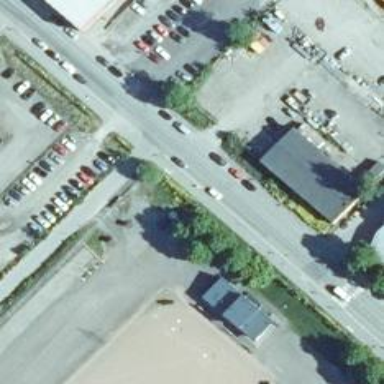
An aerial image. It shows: Stop road.